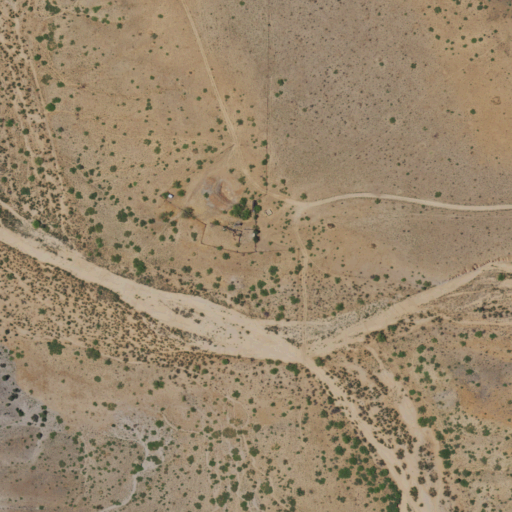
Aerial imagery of valley in New Mexico named Willow Draw containing shrub, grassland, and open development